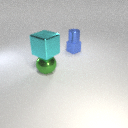
large green metal sphere below large cyan metal cube